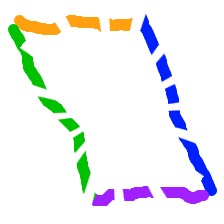
Shape: parallelogram